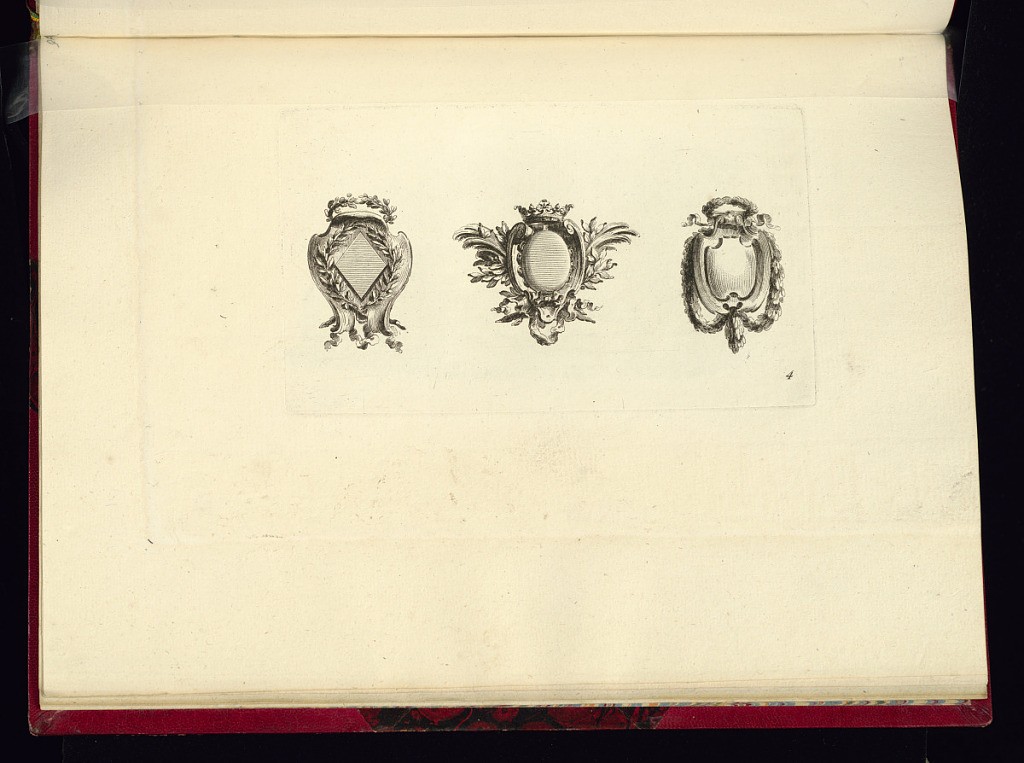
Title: Three Designs for Shields or Cartouches
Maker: Pierre-Philippe Choffard, French, 1730–1809
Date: ca.1760–75
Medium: Etching on laid paper
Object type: Print
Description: Three designs for shields or cartouches, framed with leaves, ribbons, and garlands or festoons of leaves. The central design is topped with an ornate crown, the other two are topped with laurel and leaf crowns. The plate is numbered.